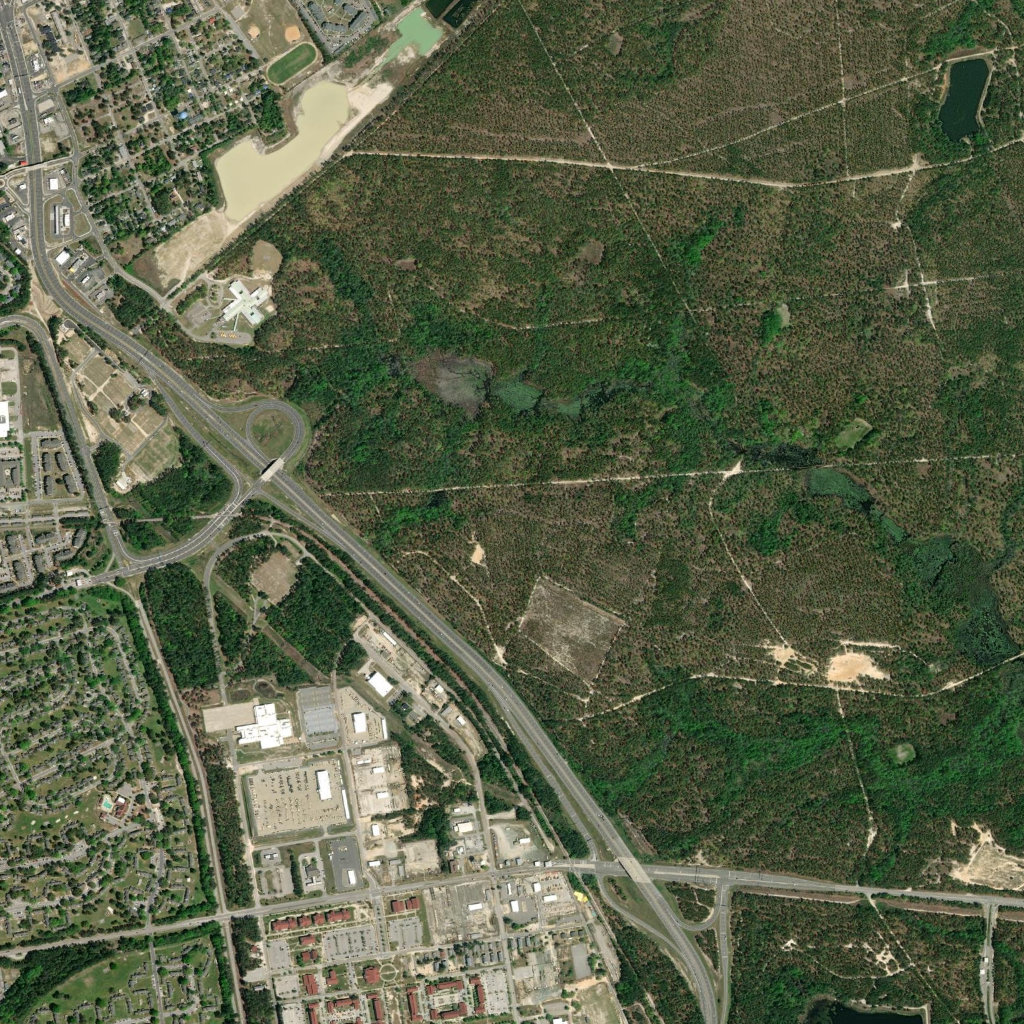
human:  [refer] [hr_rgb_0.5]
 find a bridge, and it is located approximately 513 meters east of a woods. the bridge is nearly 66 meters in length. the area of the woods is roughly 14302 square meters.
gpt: <box>[[25, 44, 27, 47, 0]]</box>

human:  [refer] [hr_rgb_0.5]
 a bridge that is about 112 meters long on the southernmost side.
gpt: <box>[[60, 83, 63, 86, 0]]</box>

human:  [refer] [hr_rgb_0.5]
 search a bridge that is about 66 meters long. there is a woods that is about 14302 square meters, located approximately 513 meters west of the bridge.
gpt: <box>[[25, 44, 27, 47, 0]]</box>